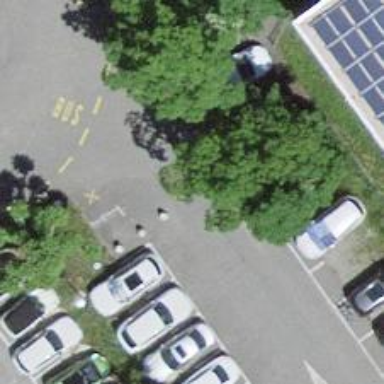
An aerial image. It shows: Bollard.